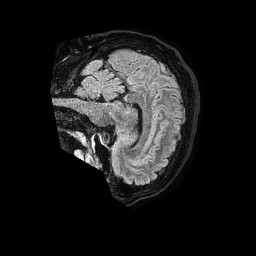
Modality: FLAIR
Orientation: sagittal
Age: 60
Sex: female
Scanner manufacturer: philips
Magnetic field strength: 1.5 T
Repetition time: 4.8 s
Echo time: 0.3 s